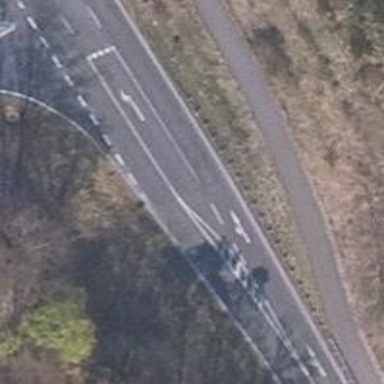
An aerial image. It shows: Secondary road with asphalt surface.